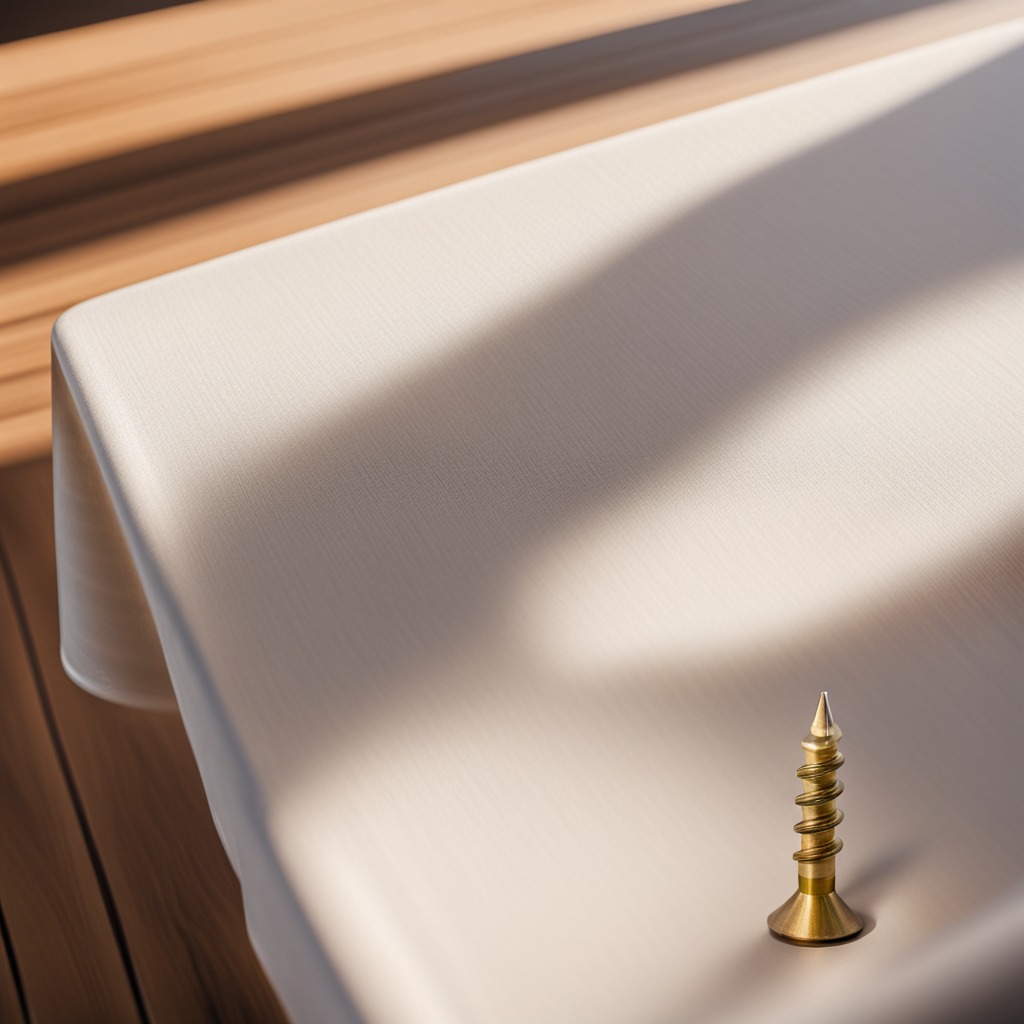
A metal screw lies on a wooden table in an outdoor workshop during daytime bright natural light soft shadows worn but beneath the cloth.